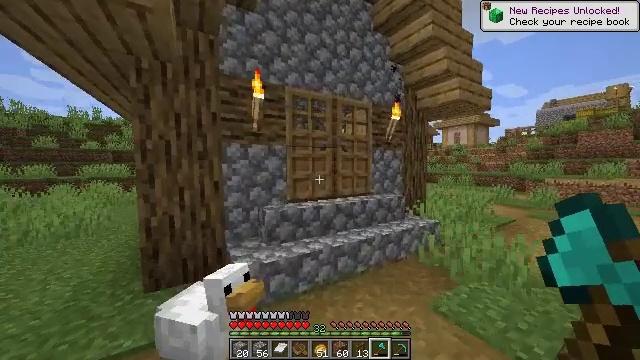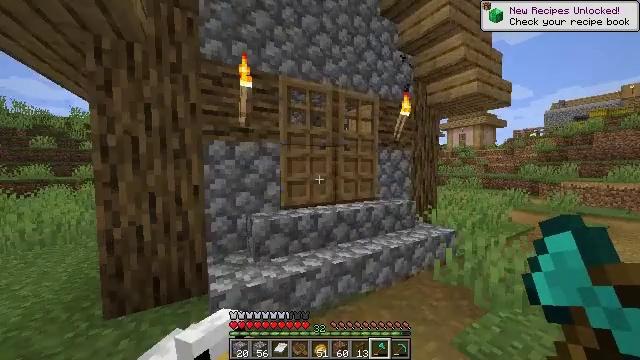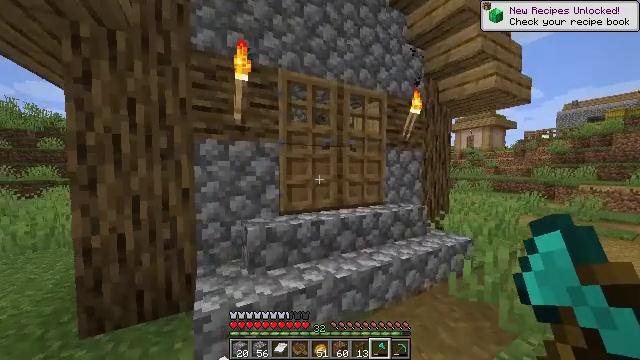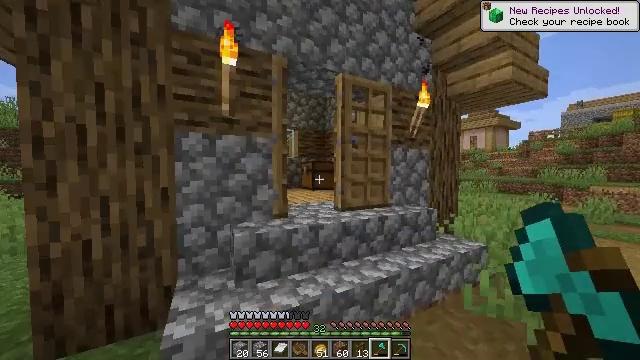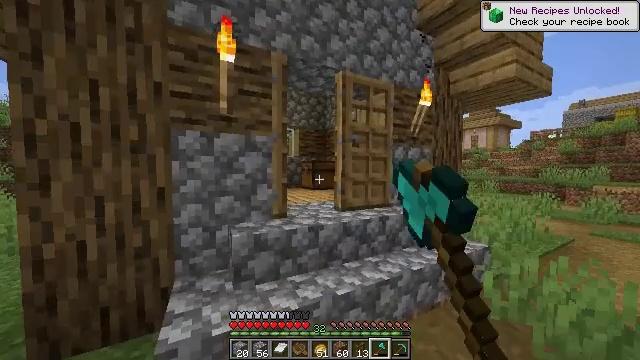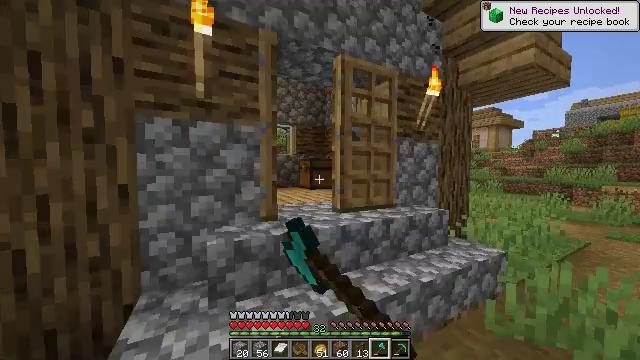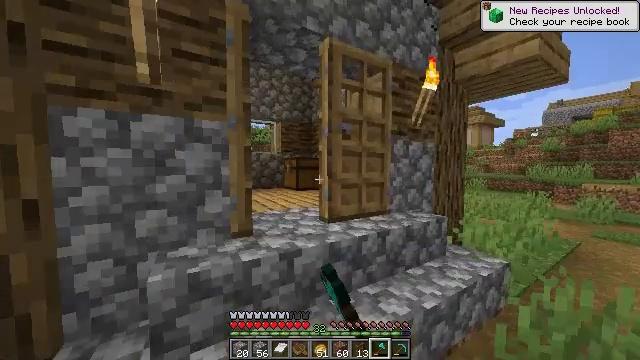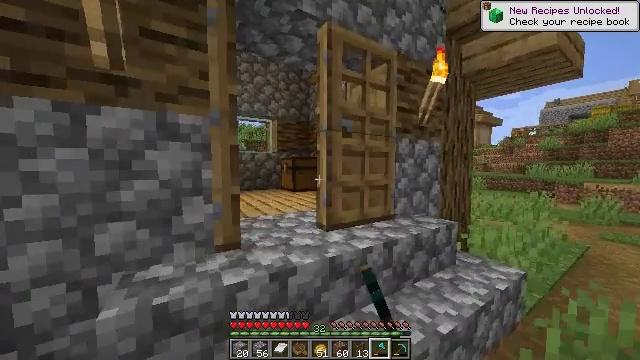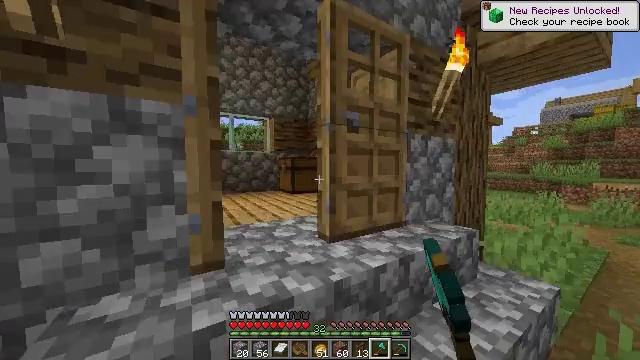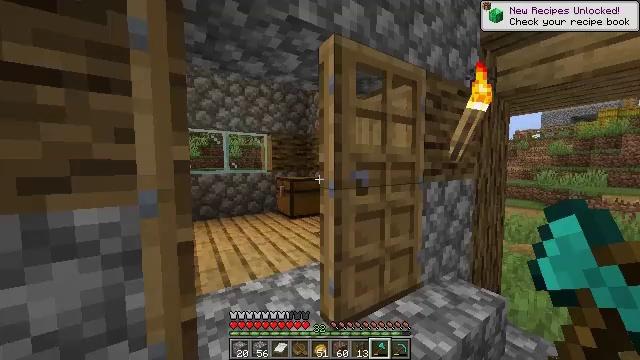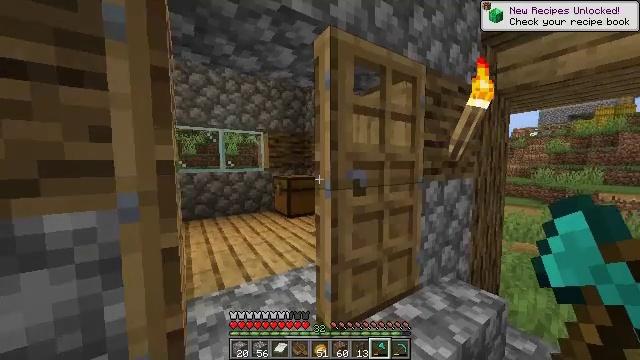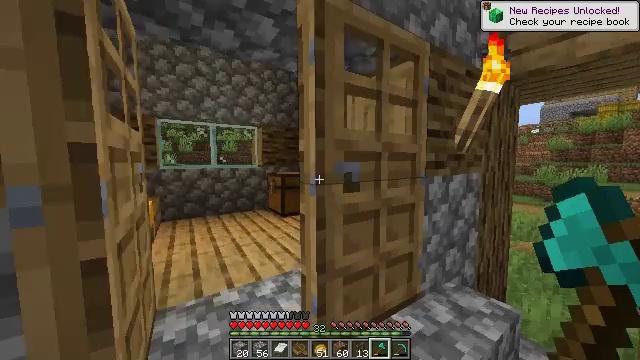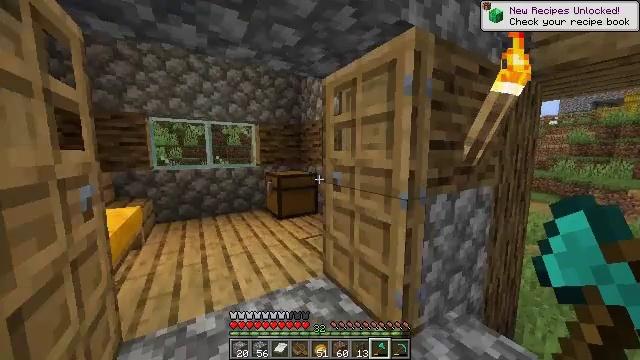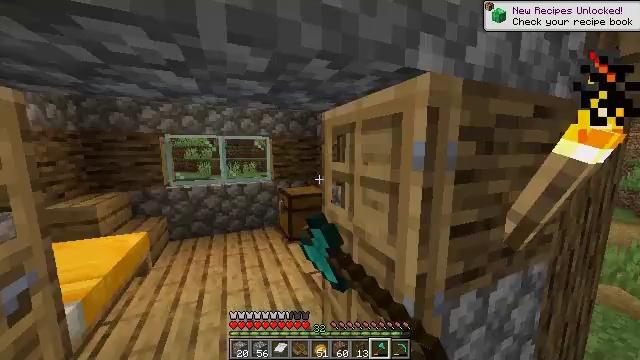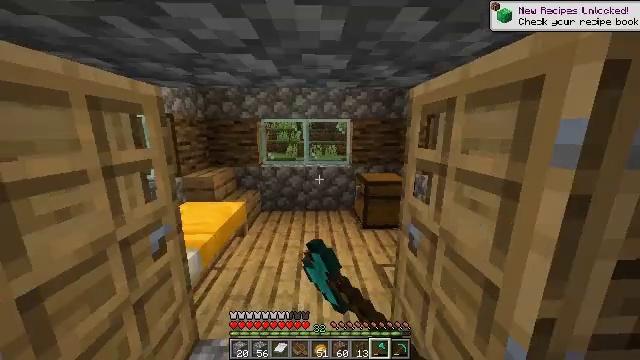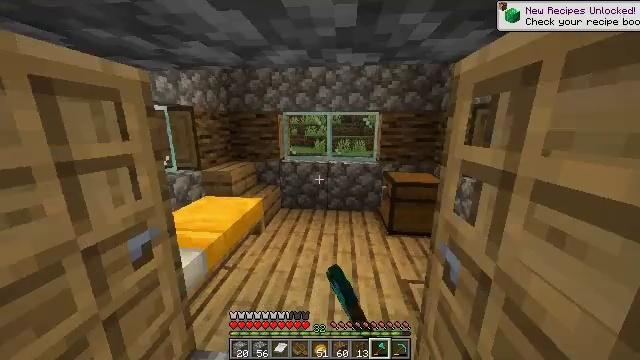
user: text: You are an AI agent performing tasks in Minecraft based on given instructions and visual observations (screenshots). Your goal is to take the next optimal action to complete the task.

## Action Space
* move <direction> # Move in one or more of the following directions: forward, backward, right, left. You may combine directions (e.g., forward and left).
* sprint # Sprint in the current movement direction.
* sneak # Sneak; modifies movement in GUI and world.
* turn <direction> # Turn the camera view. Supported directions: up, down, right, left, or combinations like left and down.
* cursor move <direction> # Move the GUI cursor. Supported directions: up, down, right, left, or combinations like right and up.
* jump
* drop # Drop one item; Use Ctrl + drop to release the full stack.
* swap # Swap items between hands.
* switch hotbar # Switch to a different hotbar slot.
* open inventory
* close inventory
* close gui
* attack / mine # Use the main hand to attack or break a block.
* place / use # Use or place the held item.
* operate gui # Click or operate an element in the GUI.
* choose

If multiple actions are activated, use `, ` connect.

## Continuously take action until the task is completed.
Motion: motion action
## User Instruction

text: Harvest beetroots from the farm.
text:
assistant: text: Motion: move forward
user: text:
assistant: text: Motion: move forward, turn left
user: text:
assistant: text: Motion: move forward, use / place
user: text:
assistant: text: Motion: move forward, use / place
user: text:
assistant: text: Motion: move forward, use / place
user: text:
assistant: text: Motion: move forward, turn right
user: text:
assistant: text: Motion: move forward
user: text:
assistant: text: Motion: move forward
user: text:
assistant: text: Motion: move forward
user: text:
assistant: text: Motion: move forward and move right
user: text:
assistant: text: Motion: move forward and move right
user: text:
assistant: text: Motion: move forward and move right, turn left and down, use / place
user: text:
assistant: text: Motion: move forward, turn left and down, use / place
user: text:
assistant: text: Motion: move forward, turn left and down
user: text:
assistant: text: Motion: move forward, turn left and down
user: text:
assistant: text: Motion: move forward
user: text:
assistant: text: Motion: move forward, turn left
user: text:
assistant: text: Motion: move forward, turn left and down
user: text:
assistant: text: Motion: move forward and move left, turn down
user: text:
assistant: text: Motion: move forward and move left, turn right and down
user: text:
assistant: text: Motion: move forward and move left, turn right and down
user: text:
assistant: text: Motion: move forward, turn right and down
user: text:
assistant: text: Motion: move forward, turn right and down
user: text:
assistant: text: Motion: move forward, turn right and down
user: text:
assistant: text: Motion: turn right and down
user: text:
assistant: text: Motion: turn right
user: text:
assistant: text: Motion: turn right and up
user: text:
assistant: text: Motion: turn right and up
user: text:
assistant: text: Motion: no_op
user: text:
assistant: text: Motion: use / place